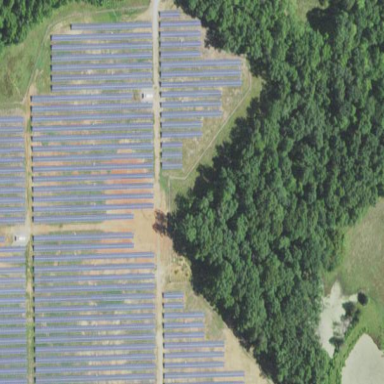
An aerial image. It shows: Fenced area with solar power plant inside.